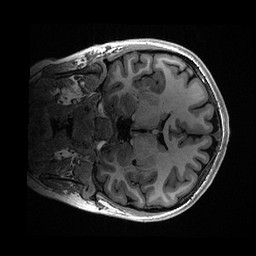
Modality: T1w
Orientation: coronal
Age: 21
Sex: female
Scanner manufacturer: ge
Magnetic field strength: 3 T
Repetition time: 0.006952 s
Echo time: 0.00292 s